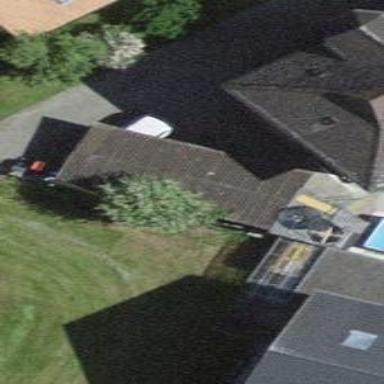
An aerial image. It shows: View of roof of building.